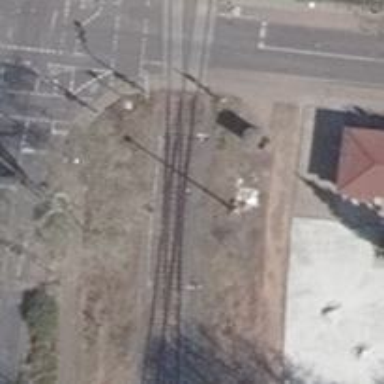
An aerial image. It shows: Railway switch.